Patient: sex F, age 41
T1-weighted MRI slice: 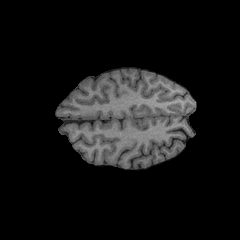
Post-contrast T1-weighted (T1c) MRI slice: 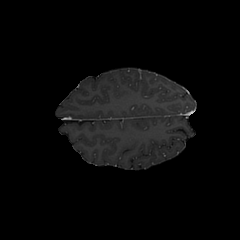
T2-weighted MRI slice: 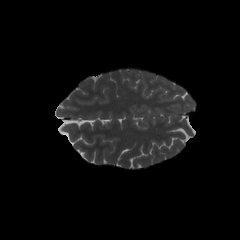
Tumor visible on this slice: no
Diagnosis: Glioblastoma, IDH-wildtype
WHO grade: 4